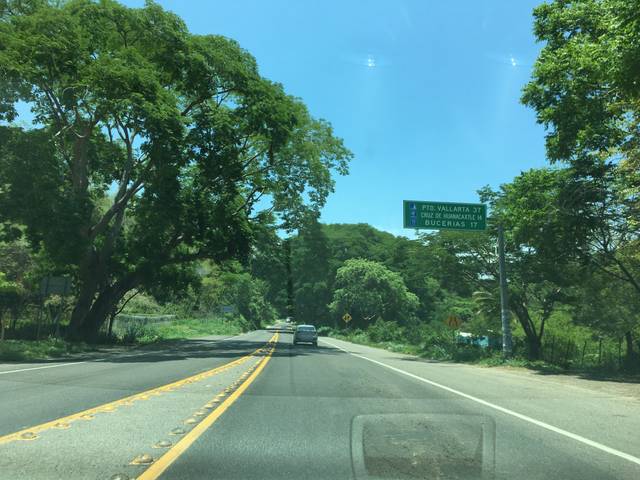
Region: Mexico
Coordinates: 20.862, -105.425